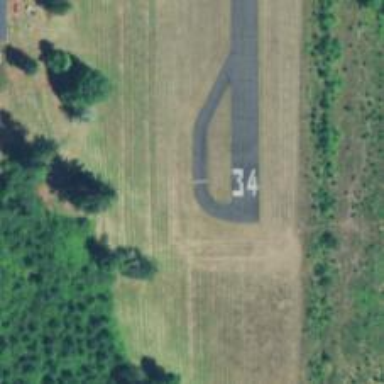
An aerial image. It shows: Taxiway at the airport with asphalt surface.